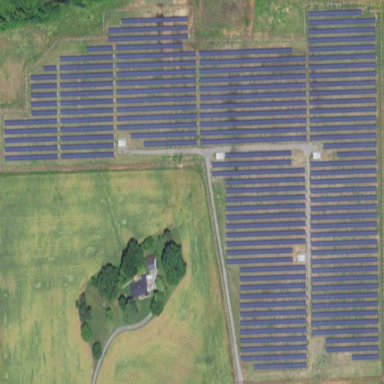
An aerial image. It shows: Solar power plant utilizing photovoltaic technology.